Question: I can't add a file from my computer to use for my background on my website. Can only use URLs. How can I get the local file added?

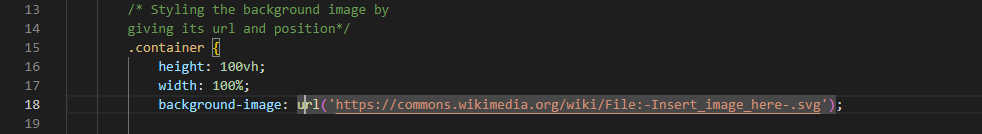
Answer: because you are setting width to '100%' instead use a 'px' or 'rem' value.'100%' means 100% of its parent & i assume it doesn't have a parent.
'''
div {
height: 320px;
width: 240px;
background: url(https://upload.wikimedia.org/wikipedia/commons/c/c9/-Insert_image_here-.svg);
background-position: center;
background-repeat: no-repeat;
background-size: contain;
}
'''
'''
<div></div>
'''